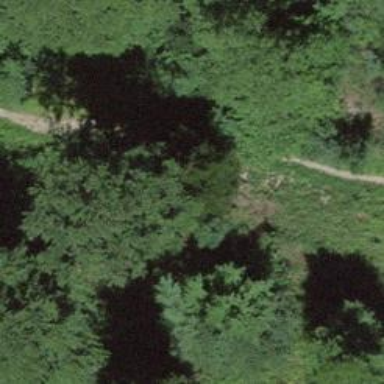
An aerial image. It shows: Path.